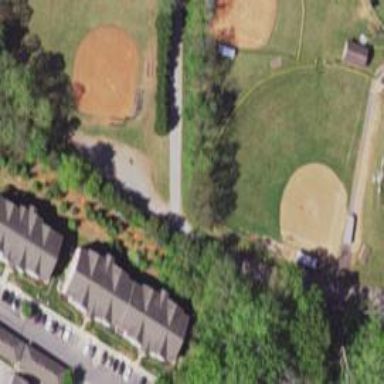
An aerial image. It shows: Baseball pitch for leisure land activities.